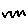
Label: zigzag